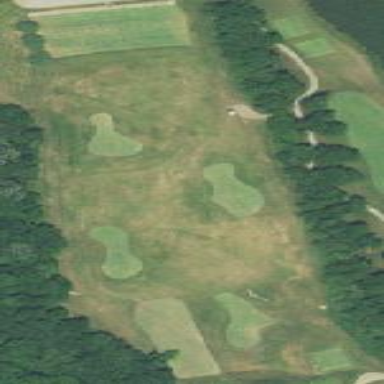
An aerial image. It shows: Golf fairway surrounded by grass.